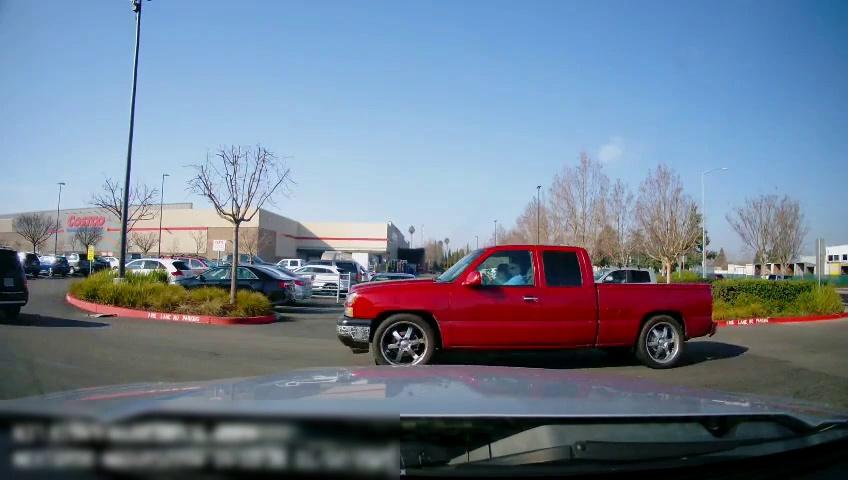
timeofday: Day
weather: Sunny
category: Drivable Space
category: Vehicles | SUV
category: Vehicles | Truck
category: Vehicles | Truck
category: Vehicles | Car
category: Vehicles | Car
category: Vehicles | Car
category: Vehicles | Car
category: Vehicles | Car
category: Vehicles | SUV
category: Vehicles | Truck
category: Vehicles | Truck
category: Vehicles | SUV
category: Vehicles | SUV
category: Vehicles | SUV
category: Vehicles | Car
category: Vehicles | Car
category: Vehicles | SUV
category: Traffic | Signs